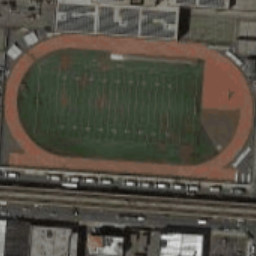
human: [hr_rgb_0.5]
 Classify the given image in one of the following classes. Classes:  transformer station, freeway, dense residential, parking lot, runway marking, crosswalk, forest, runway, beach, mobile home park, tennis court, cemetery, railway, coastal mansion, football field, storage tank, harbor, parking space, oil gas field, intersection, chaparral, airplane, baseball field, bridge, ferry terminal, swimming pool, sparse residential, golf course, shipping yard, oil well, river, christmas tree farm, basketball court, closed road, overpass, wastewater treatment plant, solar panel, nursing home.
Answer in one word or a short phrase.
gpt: football field